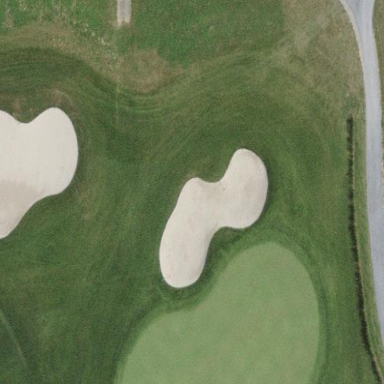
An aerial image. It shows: Sandy area is golf bunker.